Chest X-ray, PA view. Patient: 47 years old, sex F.
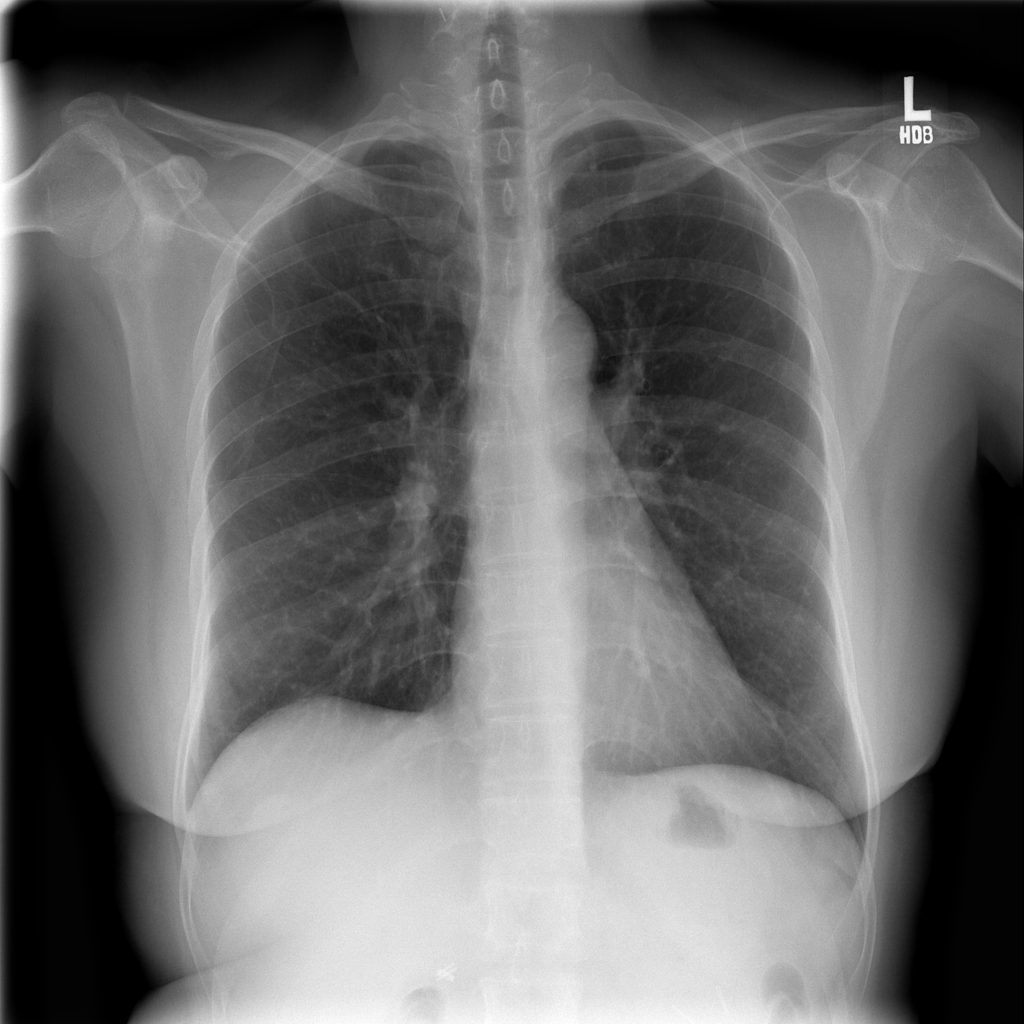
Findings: No Finding